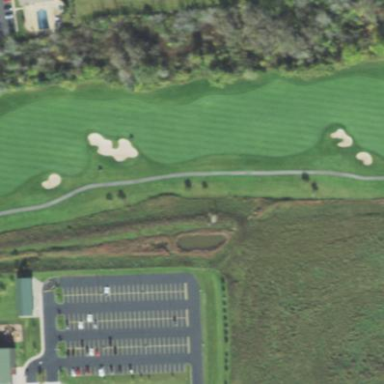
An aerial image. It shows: Scenic golf fairway.